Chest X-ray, PA view. Patient: 51 years old, sex F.
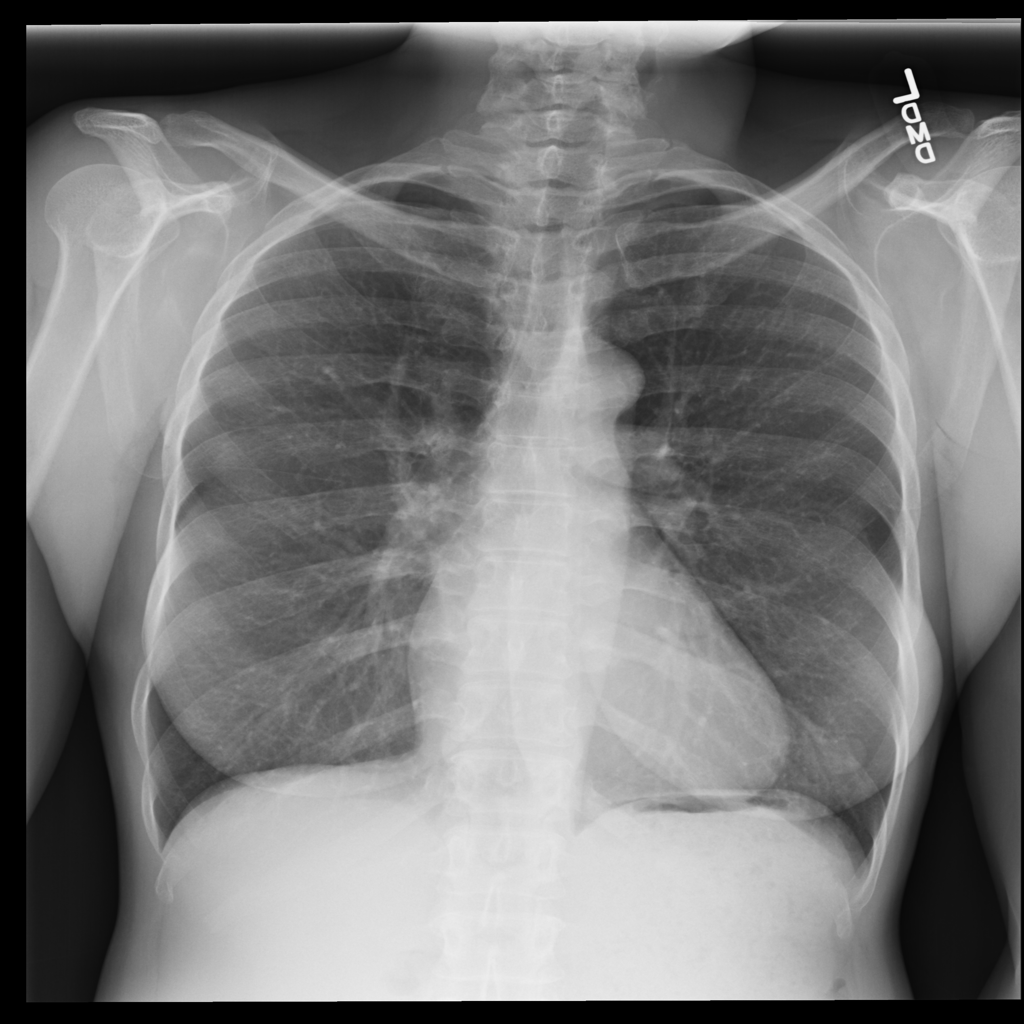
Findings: No Finding